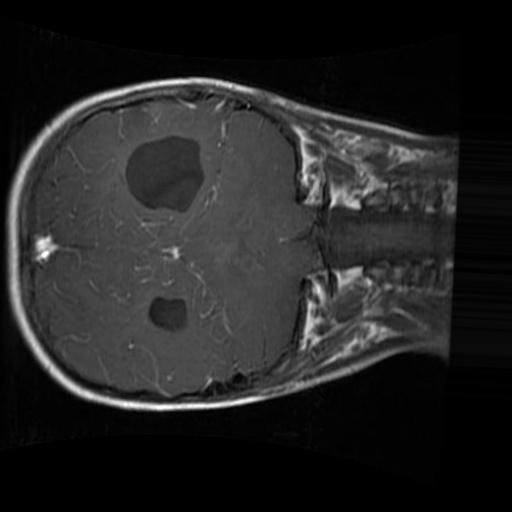
Label: brain_glioma